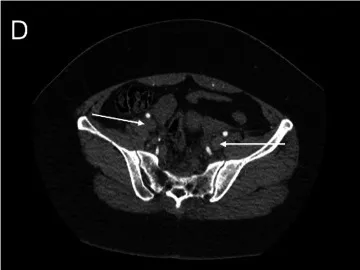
CT angiography demonstrating IVCF thrombosis extending down to the bilateral iliac veins. C) Thrombosis of IVC.
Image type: radiology (ct)